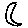
Label: moon